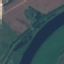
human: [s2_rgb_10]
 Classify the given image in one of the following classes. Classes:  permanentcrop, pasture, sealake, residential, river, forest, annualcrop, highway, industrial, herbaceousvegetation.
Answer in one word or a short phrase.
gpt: River